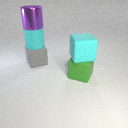
large cyan rubber cube above large green rubber cube